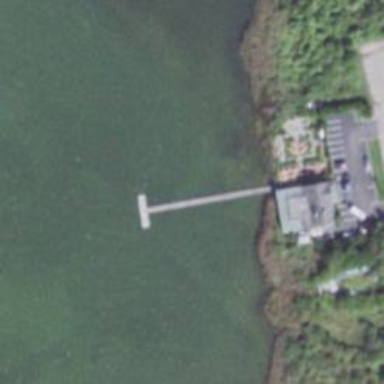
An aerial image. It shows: Man-made pier.